Question: I'm trying to build a website allowing users to upload a photo of their face and then return a stylized output such as this example :

I'm not a graphics expert by any means so I'm not sure of the correct term to describe this image manipulation effect.
I have looked at a few 'JavaScript image libraries (Fabric, Pixastic)' but they only seem to offer a fairly basic Pixelation effect which is not quite what I am looking for.
If anyone can point me in the right direction of a suitable JavaScript library I would be eternally grateful!
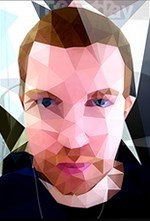
Answer: This would need to implement:
- <URL>
These are relatively complex areas in the field of polygons and the combination (<URL>. You can probably get away with just the triangulation though, but there are libraries out there that can help you with the basics and from there you may be able to apply it to images and the color values.
Here are a couple of projects to start you off:
- <URL>